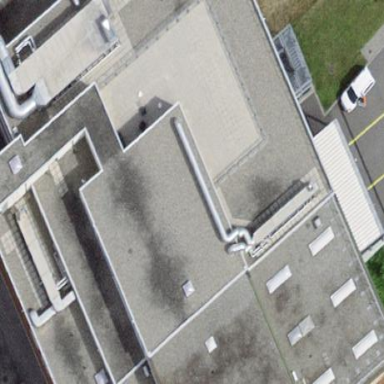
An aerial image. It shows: Manufacturing building.